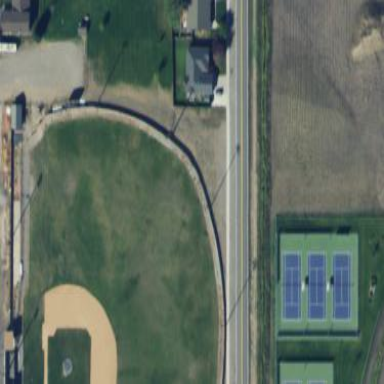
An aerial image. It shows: Baseball pitch for leisure and sports activities.